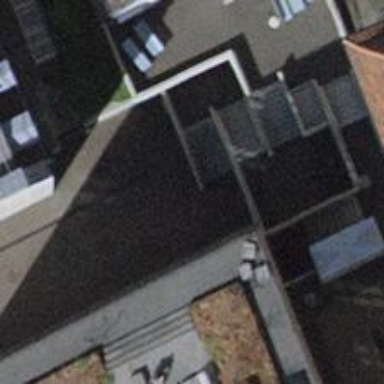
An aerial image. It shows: Steps made of paving stones.